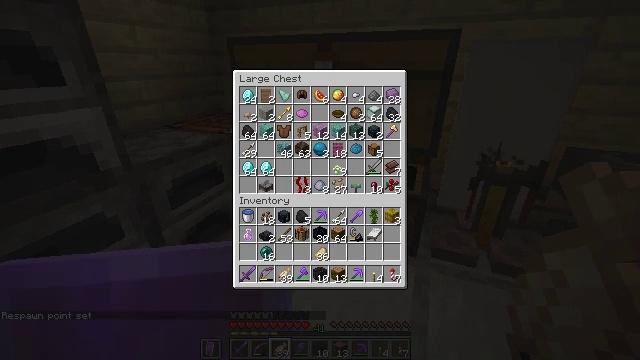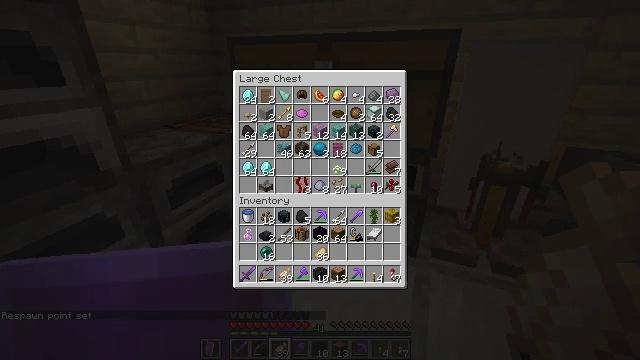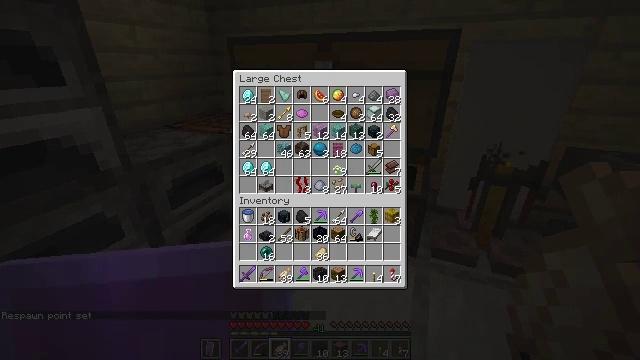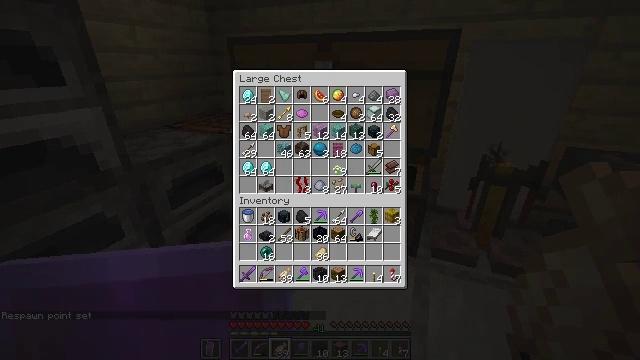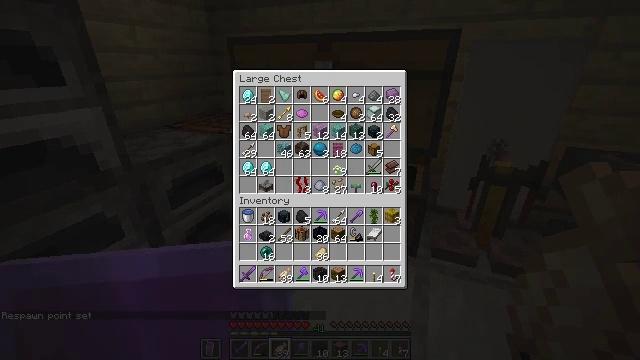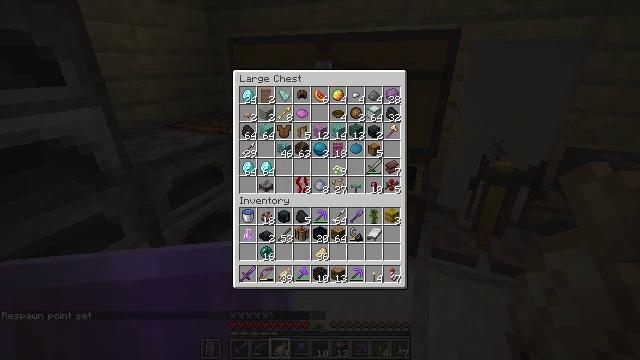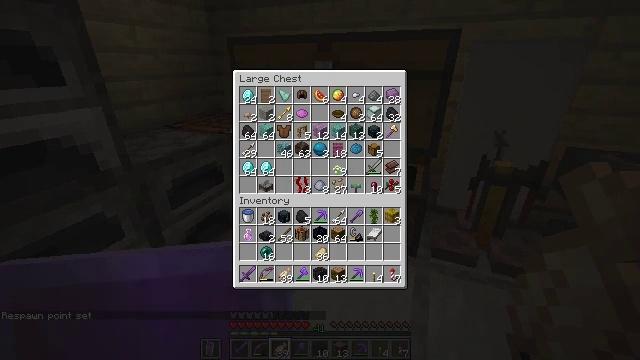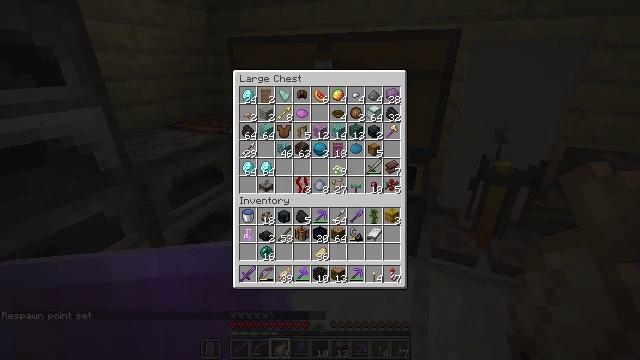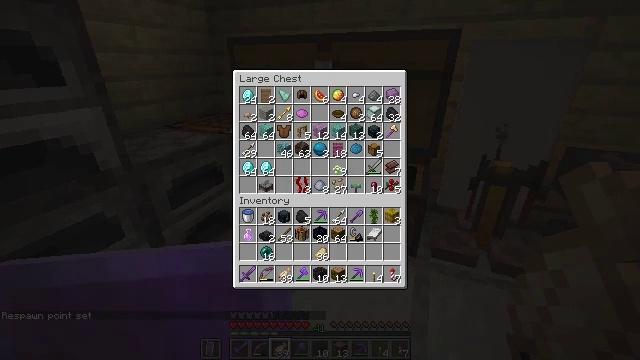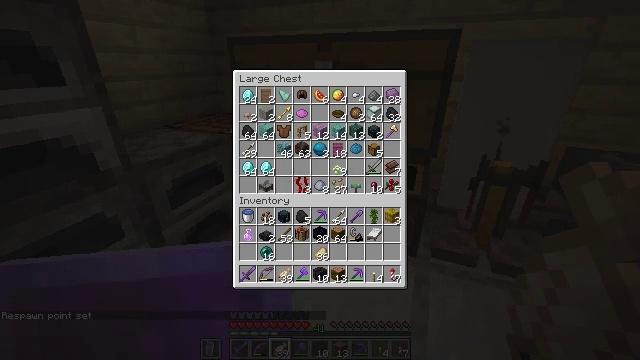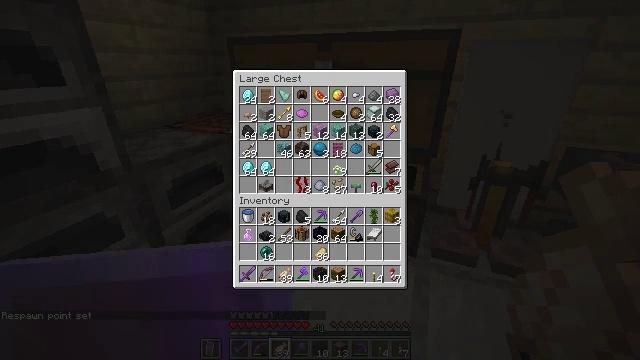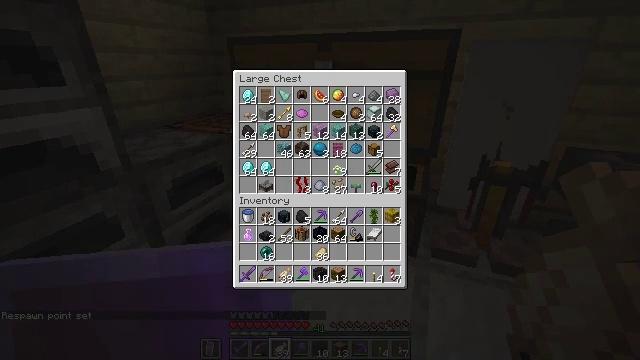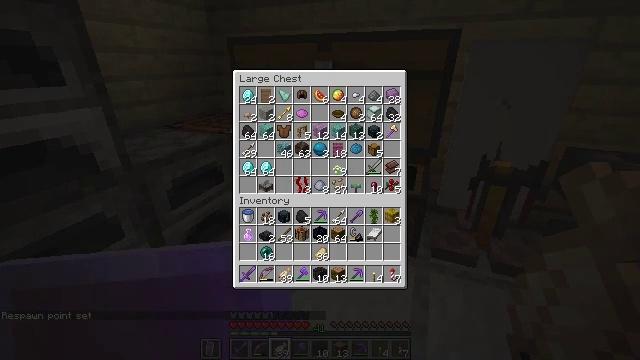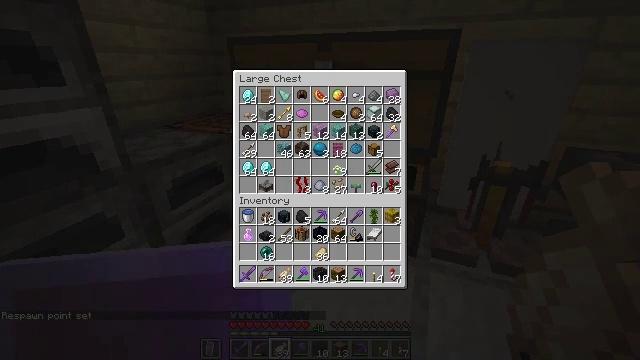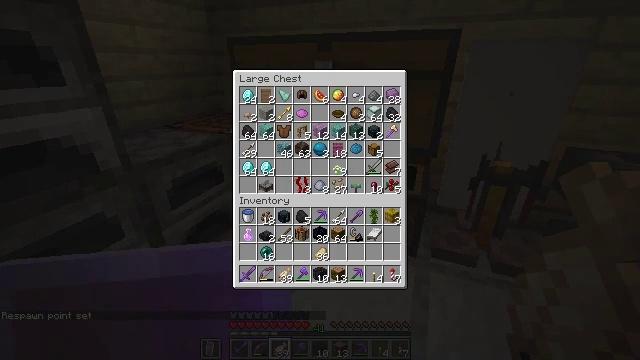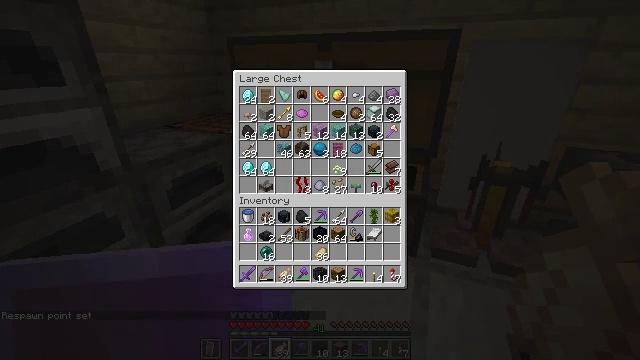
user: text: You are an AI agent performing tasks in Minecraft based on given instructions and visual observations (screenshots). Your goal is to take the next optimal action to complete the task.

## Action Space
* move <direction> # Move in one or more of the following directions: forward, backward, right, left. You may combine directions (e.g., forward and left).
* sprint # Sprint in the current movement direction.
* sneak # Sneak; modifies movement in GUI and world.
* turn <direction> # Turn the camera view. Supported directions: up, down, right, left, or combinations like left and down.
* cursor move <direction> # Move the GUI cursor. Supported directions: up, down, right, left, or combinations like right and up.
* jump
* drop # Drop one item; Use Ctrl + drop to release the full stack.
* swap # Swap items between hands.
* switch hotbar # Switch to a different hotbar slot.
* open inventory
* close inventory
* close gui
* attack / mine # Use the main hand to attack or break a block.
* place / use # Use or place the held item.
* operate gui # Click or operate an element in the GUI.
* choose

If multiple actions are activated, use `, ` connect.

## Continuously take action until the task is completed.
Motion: motion action
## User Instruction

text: Craft brown dye using cocoa beans.
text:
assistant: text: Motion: no_op
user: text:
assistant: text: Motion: no_op
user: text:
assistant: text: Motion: no_op
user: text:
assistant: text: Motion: no_op
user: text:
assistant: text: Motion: no_op
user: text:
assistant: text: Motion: no_op
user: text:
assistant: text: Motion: no_op
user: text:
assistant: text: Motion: no_op
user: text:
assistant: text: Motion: no_op
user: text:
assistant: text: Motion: no_op
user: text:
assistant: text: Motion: no_op
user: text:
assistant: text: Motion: no_op
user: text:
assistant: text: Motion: no_op
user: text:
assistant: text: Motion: no_op
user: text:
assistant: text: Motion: no_op
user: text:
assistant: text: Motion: no_op
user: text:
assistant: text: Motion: no_op
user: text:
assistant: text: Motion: no_op
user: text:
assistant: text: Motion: no_op
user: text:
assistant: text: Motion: no_op
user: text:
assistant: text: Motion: no_op
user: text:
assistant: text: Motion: no_op
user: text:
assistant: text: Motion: no_op
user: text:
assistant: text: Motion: no_op
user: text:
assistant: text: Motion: no_op
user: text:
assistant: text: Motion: no_op
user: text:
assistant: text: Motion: no_op
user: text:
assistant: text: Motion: no_op
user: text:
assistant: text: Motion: no_op
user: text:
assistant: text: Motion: no_op